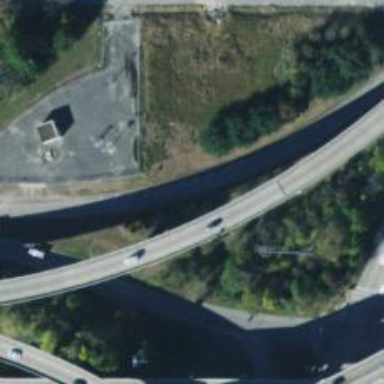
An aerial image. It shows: Frontage road that is classified as secondary link.